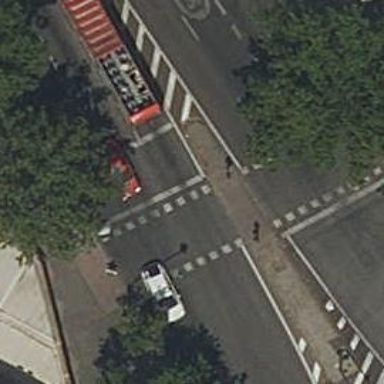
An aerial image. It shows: Road with traffic signals at the crossing.